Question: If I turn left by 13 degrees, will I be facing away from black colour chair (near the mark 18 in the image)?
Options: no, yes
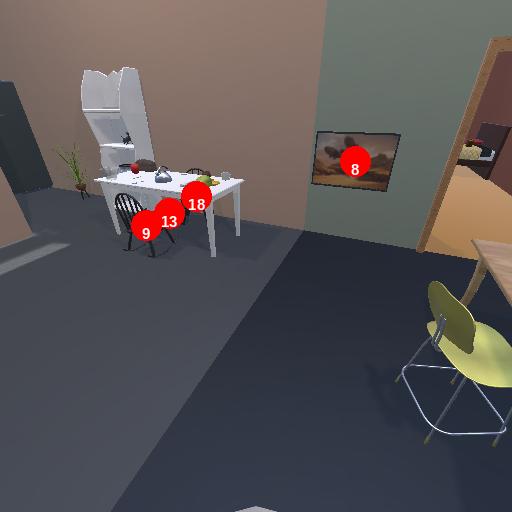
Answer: no